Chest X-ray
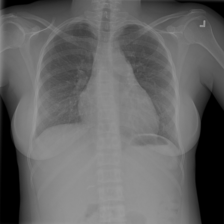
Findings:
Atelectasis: negative
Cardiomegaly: negative
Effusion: negative
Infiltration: negative
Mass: negative
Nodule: negative
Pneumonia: negative
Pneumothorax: negative
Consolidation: negative
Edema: negative
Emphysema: negative
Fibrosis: negative
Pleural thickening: negative
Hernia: negative